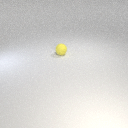
small yellow rubber sphere